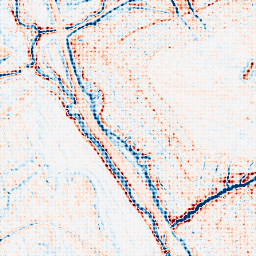
Category: edge_preserving
Decomposition family: anisotropic_diffusion
Decomposition parameters: iterations: 10
kappa: 10
gamma: 0.2
Upsampling method: sinc_blackman
Upsampling parameters: scale: 8
kernel_size: 8
Upsampling scale: 8